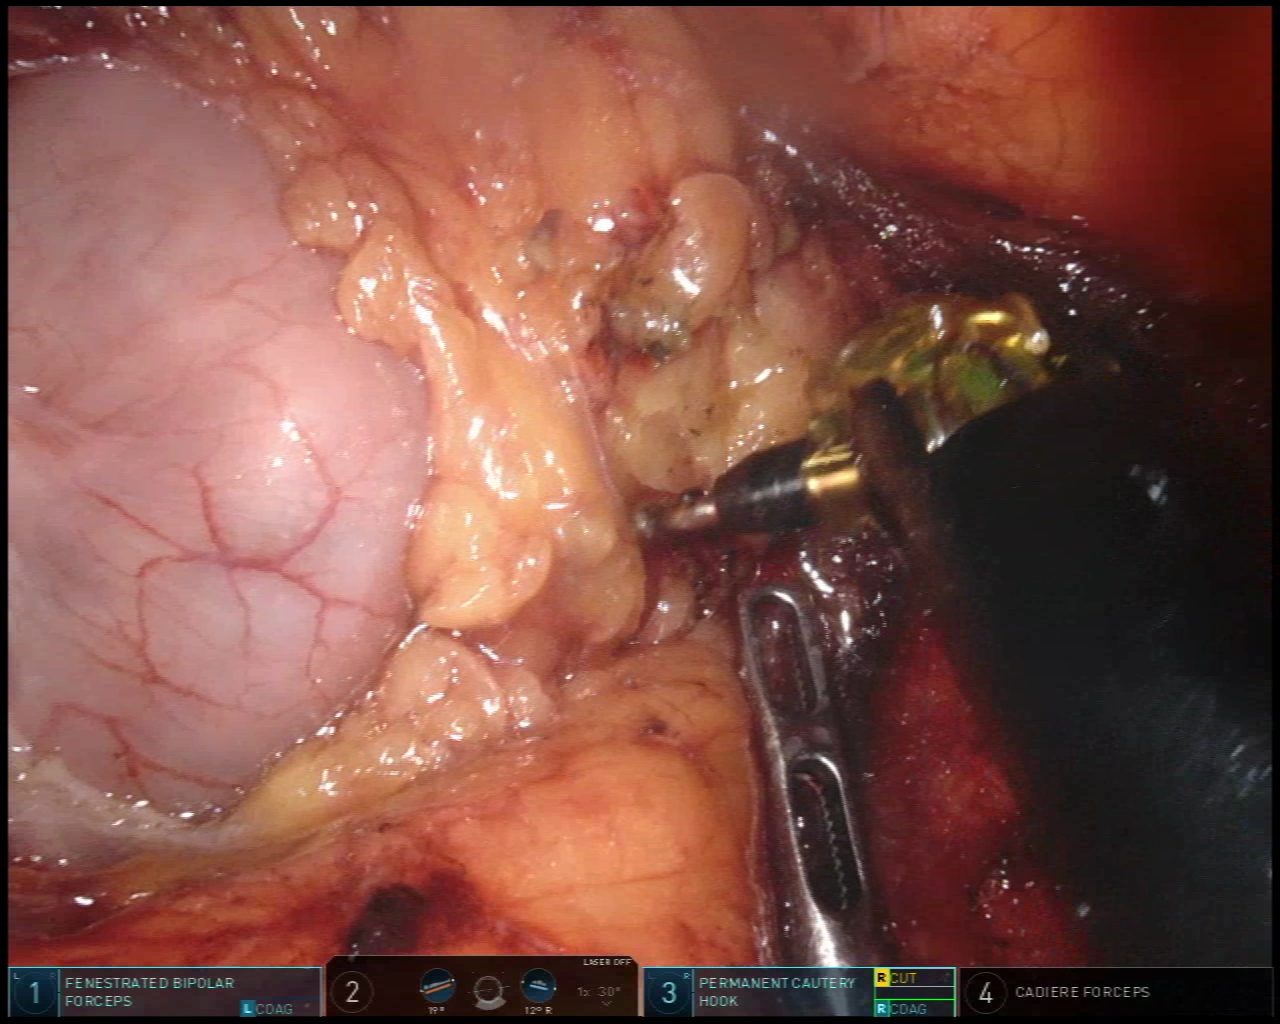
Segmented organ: stomach
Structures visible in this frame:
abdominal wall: no
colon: no
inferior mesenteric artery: no
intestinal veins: no
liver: no
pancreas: yes
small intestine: no
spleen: no
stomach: yes
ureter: no
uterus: no
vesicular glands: no